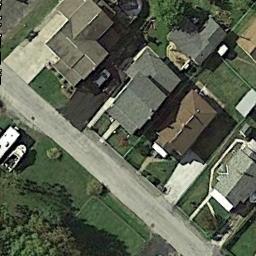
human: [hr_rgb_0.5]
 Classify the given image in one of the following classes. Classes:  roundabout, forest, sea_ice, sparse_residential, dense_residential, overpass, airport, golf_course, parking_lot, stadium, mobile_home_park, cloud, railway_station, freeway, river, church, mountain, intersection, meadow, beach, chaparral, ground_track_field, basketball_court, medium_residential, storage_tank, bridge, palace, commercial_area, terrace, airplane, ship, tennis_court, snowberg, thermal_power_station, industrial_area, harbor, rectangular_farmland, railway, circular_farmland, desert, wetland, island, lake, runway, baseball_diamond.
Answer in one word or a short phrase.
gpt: medium_residential